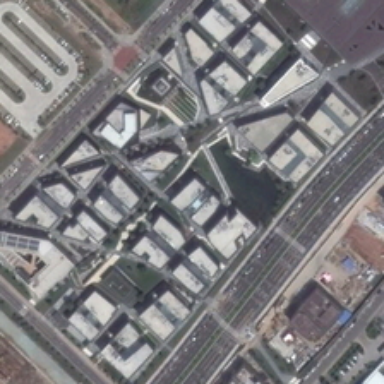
Many buildings are in two sides of a road in a commercial area .